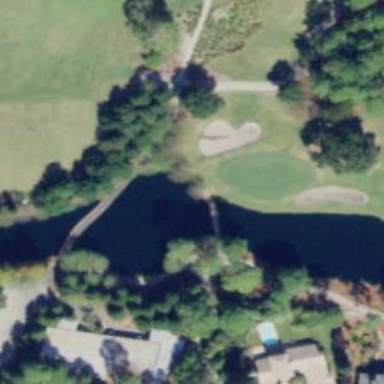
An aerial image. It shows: Pathway for golfing.